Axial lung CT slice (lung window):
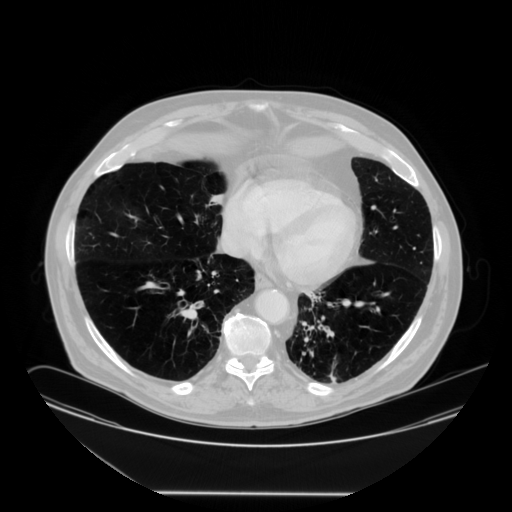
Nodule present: no